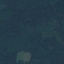
Land use / land cover class: Forest